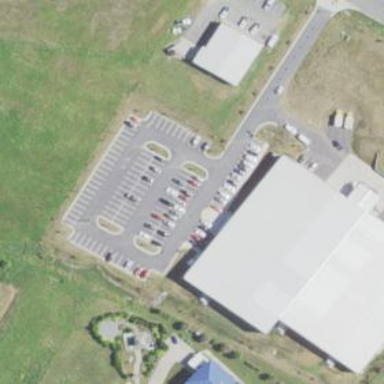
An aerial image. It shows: Parking aisle designated as service road.